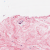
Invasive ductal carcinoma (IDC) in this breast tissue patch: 0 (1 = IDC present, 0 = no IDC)